Current action and preconditions to check: path_clear

Your task: For each precondition in the list above, predict whether it will hold at this action.

Consider the current scene as observed from the mobile robot's camera, and analyze the predicted future states of all dynamic agents (e.g., people, animals, vehicles, or any moving entities) within the NEXT SECOND.

IMPORTANT: Only answer "very likely" if you are absolutely certain—based on strong, clear evidence—that a dynamic agent will violate the precondition in the predicted future state. Do NOT answer "very likely" for unlikely, ambiguous, or low-probability risks.

Ask yourself for each precondition: Is there a high probability, with clear and convincing evidence, that the predicted future states of any dynamic agent will interfere with the predicted future state of the currently executing action within the NEXT SECOND, causing that precondition to fail?

Assess the risk level based on these predictions. Use "likely" or "very likely" if motions create a clear risk of interference.

Use "neutral" or "improbable" if agents are nearby but their predicted paths are clearly diverging or non-conflicting.

Failure Risk Categories: "very improbable", "improbable", "neutral", "likely", "very likely"

Answer Format: Output ONLY the probability_of_failure value from these categories: "very improbable", "improbable", "neutral", "likely", "very likely"

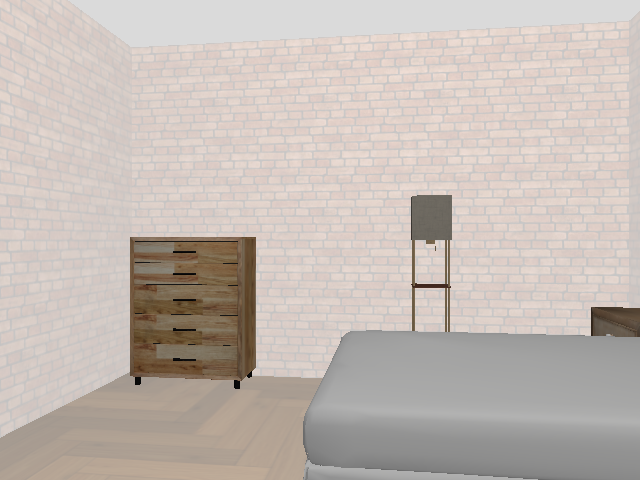

Answer: very improbable